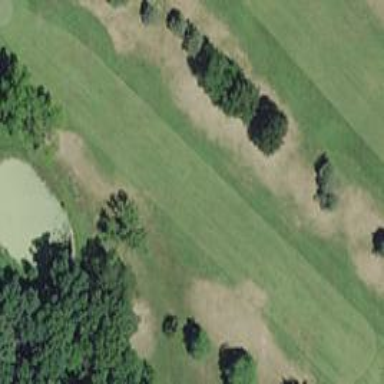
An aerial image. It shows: Grassy area designated as golf fairway.